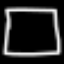
Label: square